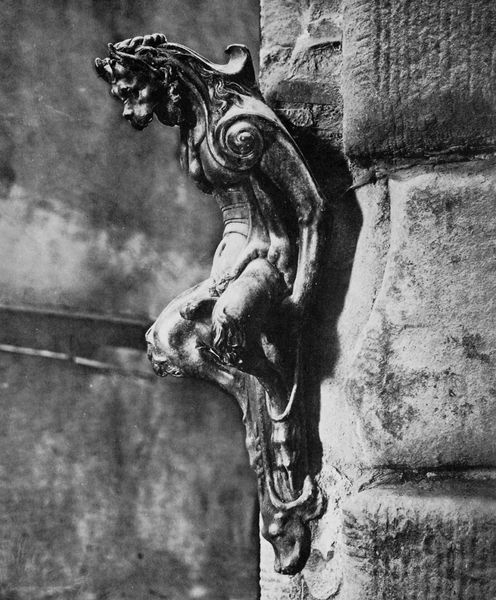
Titel: Der Teufel von Giambologna
Künstler: Gebrüder Alinari
Standort: Bologna
Institution: Istituto di Storia dell'Arte dell'Università di Bologna
Schlagwörter: körper, weiß, grau, haar, pfeiler, schwarz, säule, tier, arme, stein, figur, skulptur, detail, bronze, plastik, knien, fragment, löwe, wasserspeier